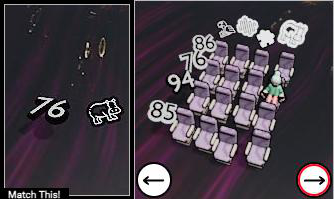
Task: seats
Answer: yes